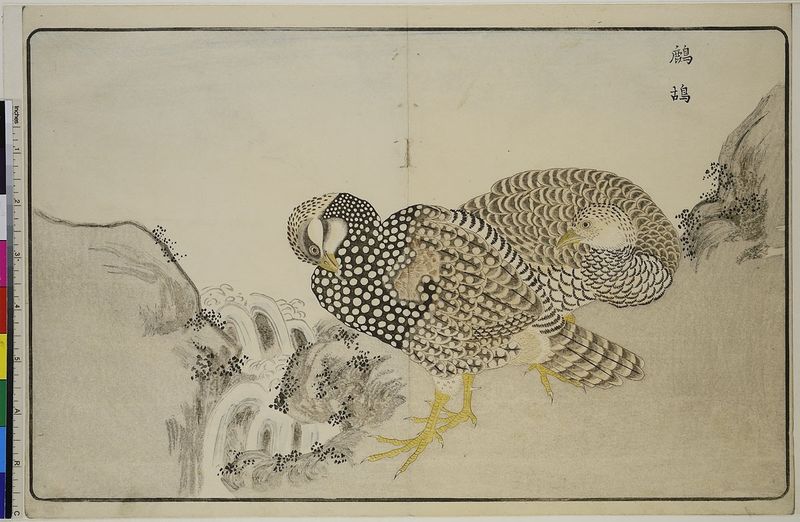
Titel: Rebhuhn-Paar, aus dem Buch: Bilder importierter Vögel
Künstler: Kitao Masayoshi
Standort: Hamburg
Institution: Museum für Kunst und Gewerbe Hamburg
Schlagwörter: vogel, gelb, zeichnung, tier, federn, holzschnitt, japan, schnabel, fels, japanisch, liegend, punkte, druckgraphik, druckgrafik, asiatisch, chinesisch, rebhuhn, zeit, farbholzschnitt, perlhuhn, edo, reproduktionen, druckerzeugnisse, vögel, blindprägedruck, blinddruck